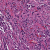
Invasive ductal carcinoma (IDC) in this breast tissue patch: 1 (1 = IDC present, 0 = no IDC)